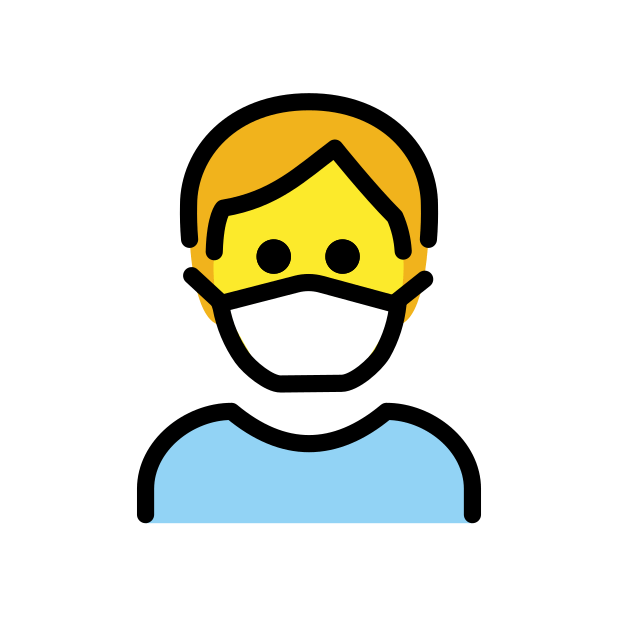
person with medical mask